Interaction volume radius: 5 \u00c5
Interaction volume height: 10 \u00c5
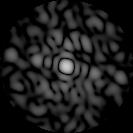
Disorder parameter: 0.8026